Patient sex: F
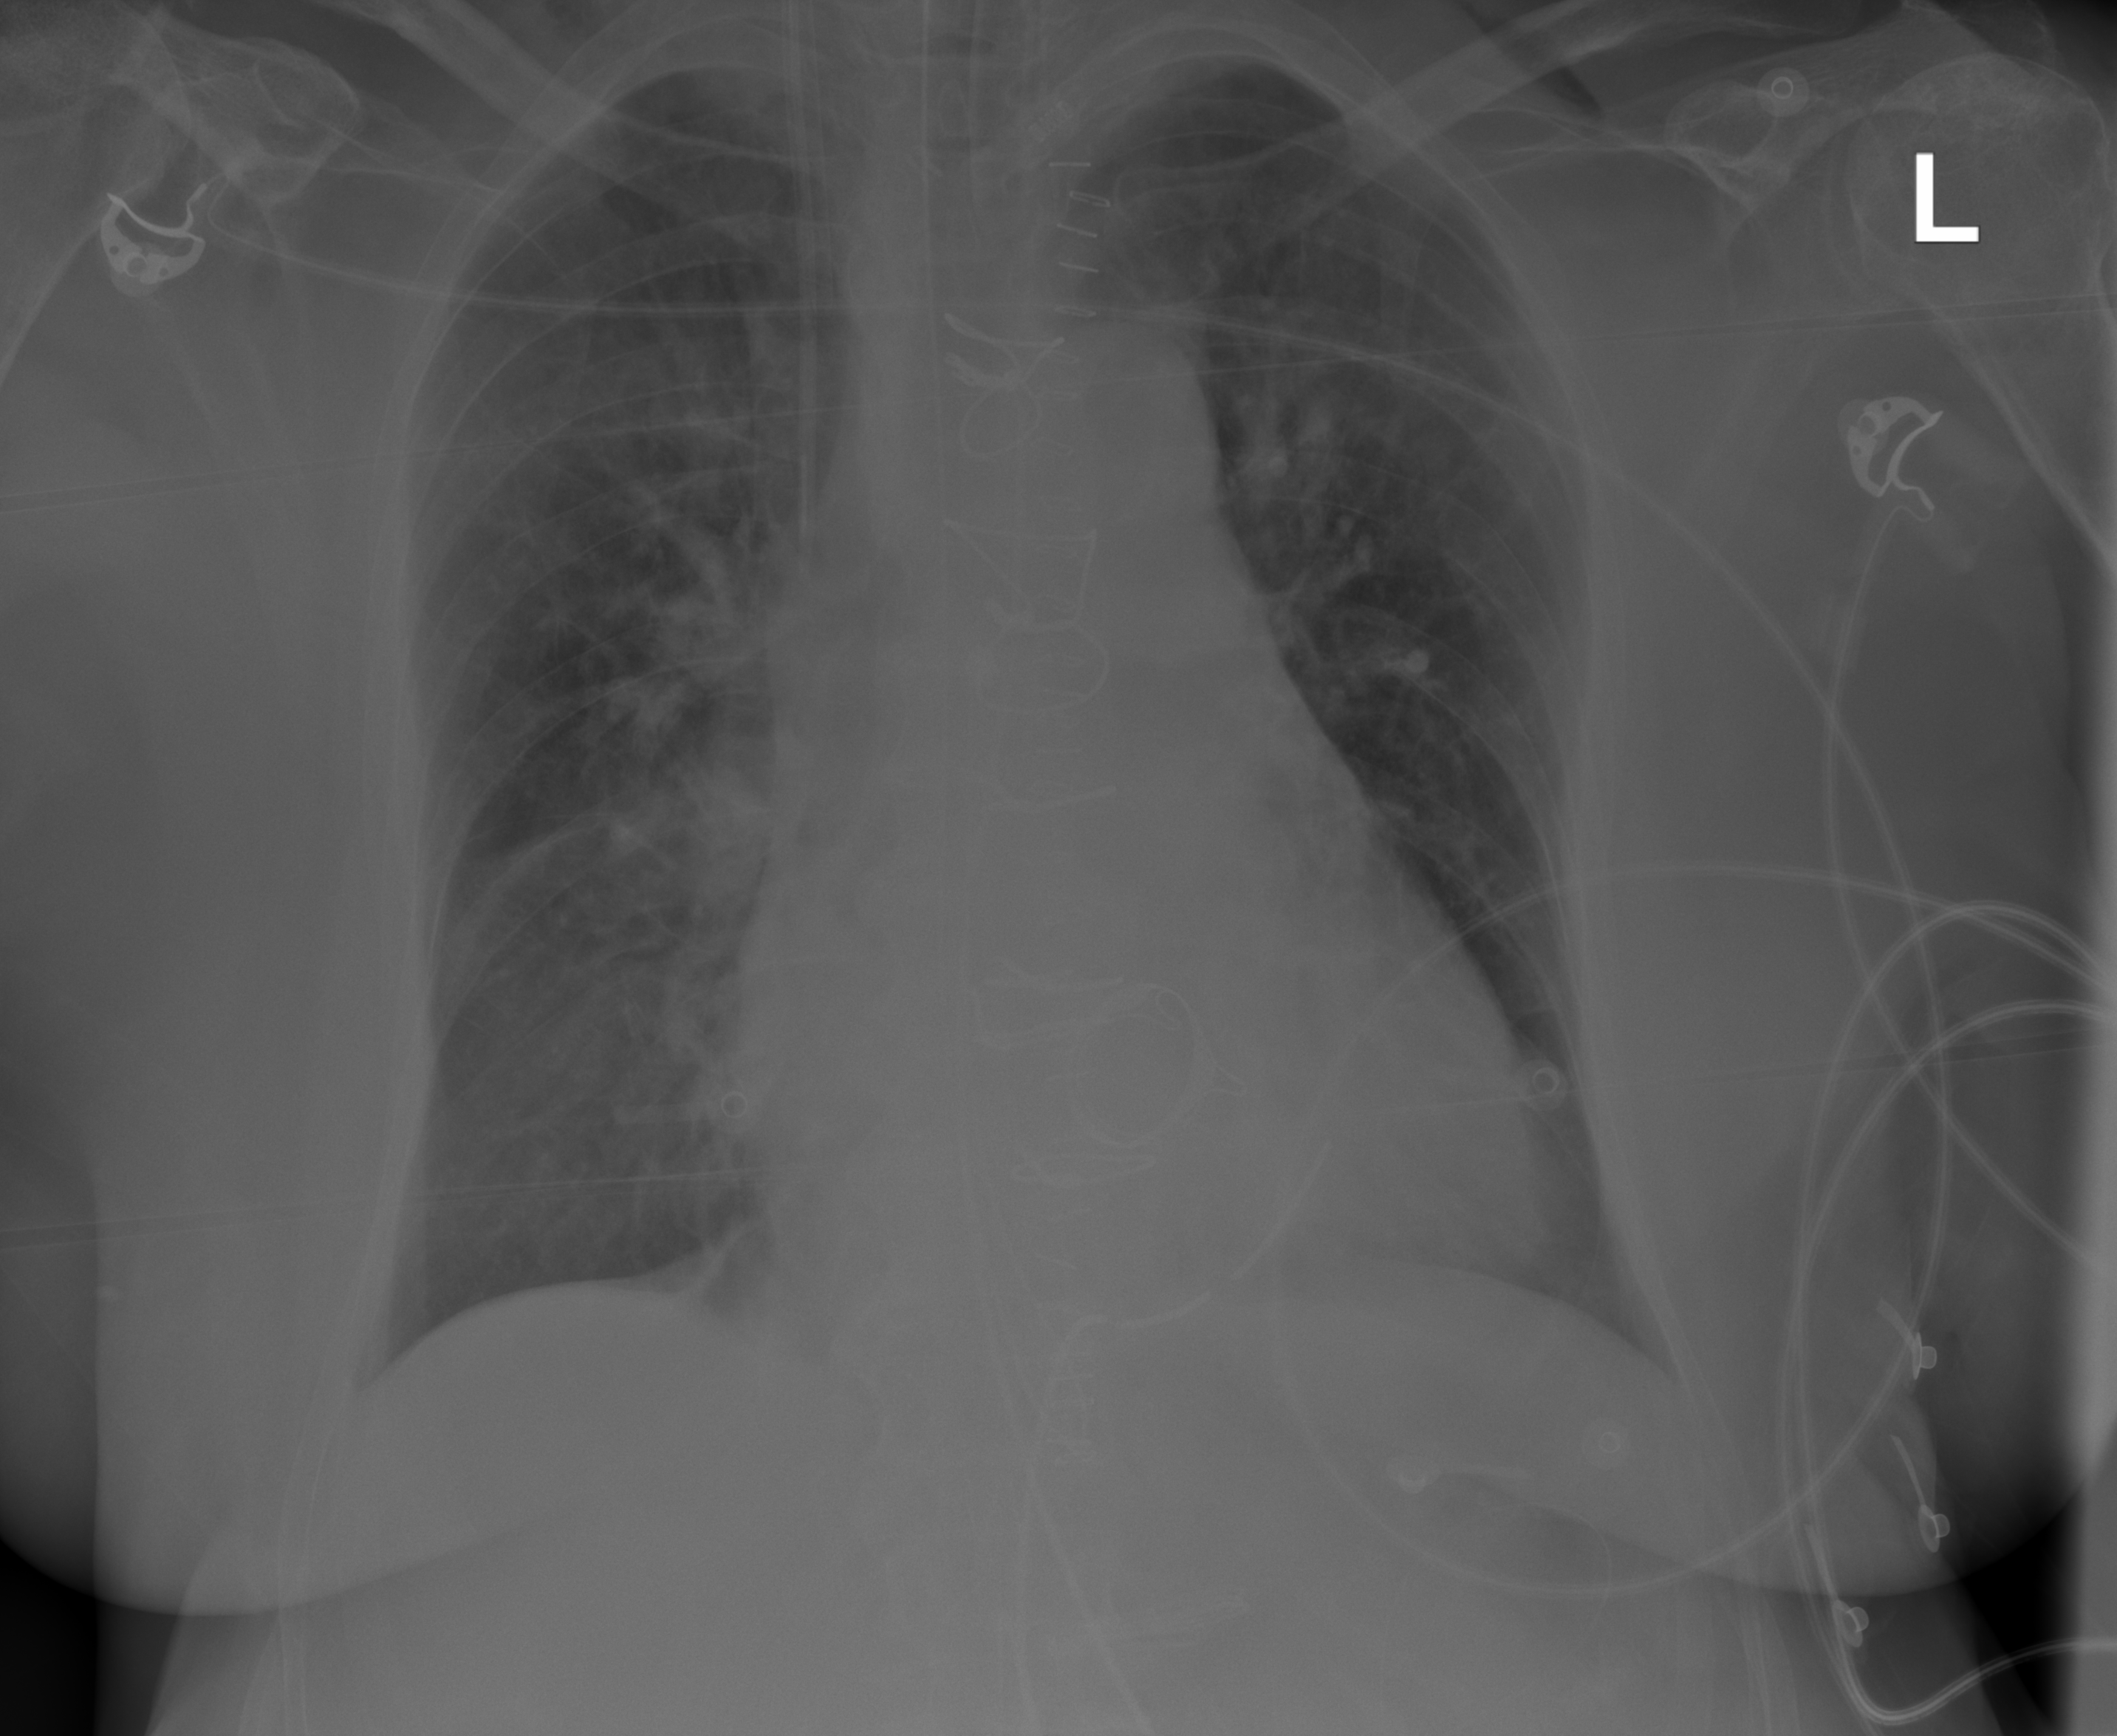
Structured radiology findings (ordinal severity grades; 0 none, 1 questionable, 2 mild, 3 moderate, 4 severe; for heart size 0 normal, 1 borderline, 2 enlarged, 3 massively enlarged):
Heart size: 2
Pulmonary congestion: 2
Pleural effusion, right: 0
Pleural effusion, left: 0
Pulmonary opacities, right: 2
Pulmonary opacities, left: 0
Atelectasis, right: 2
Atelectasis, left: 0